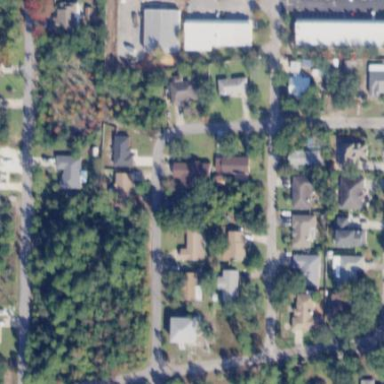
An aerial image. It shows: This residential area consists of single-family homes.